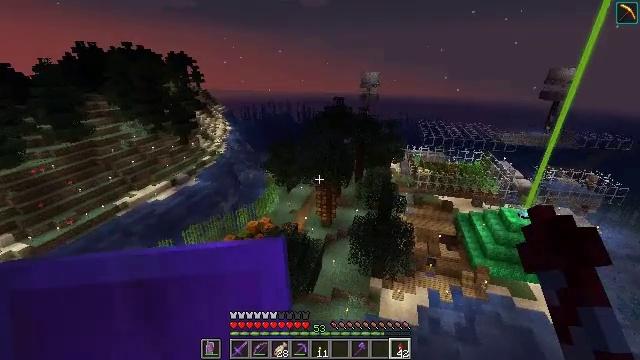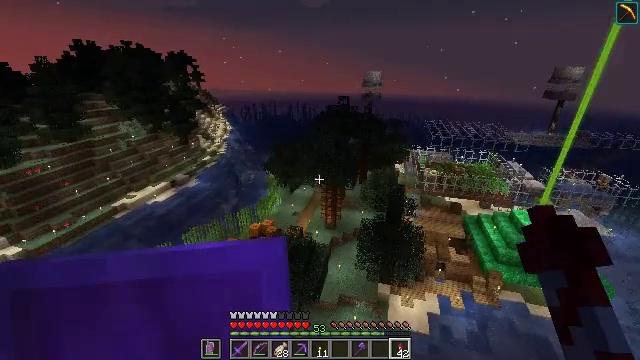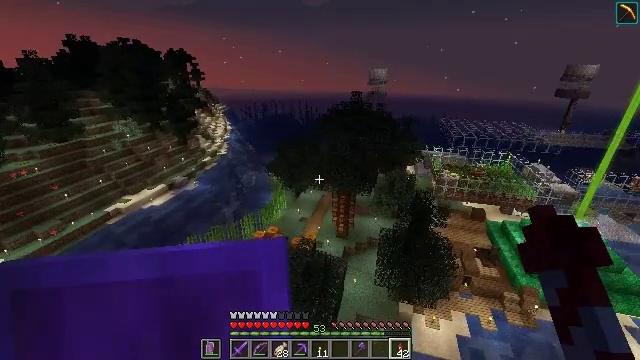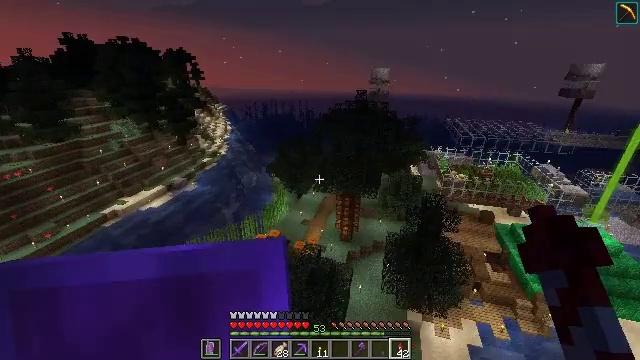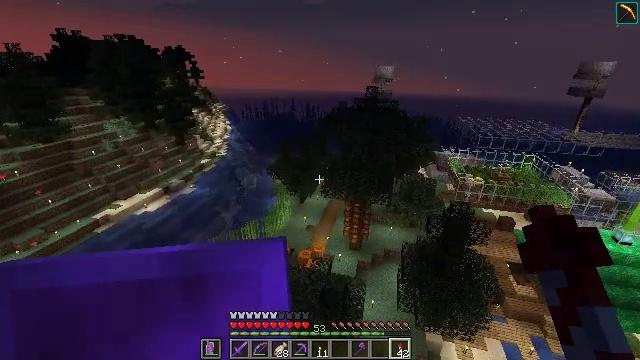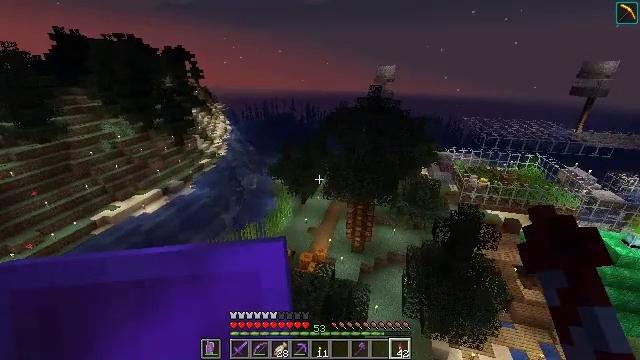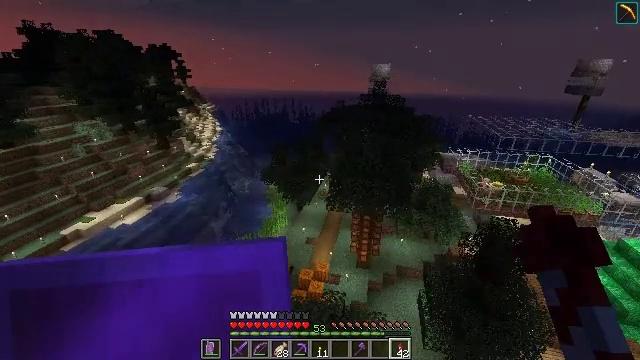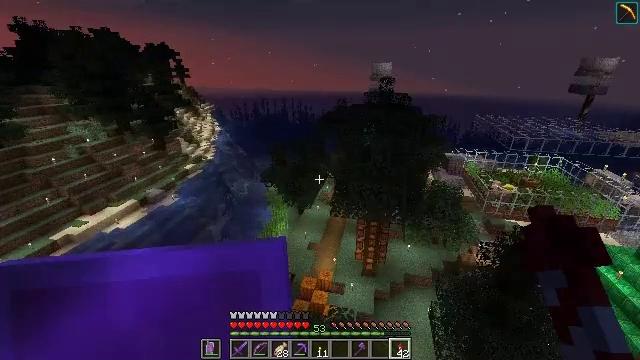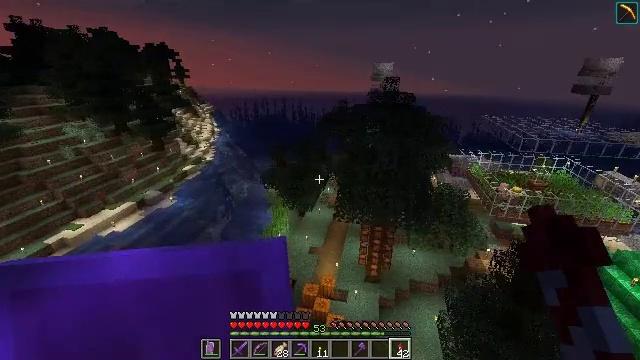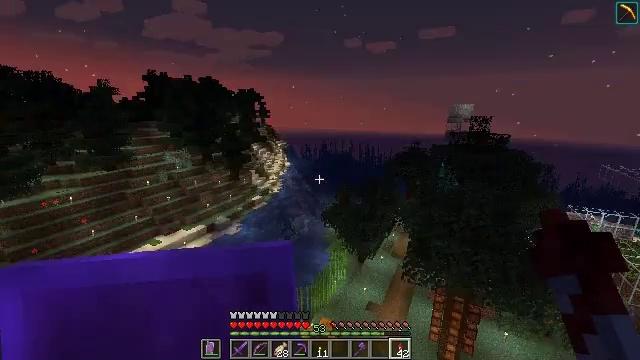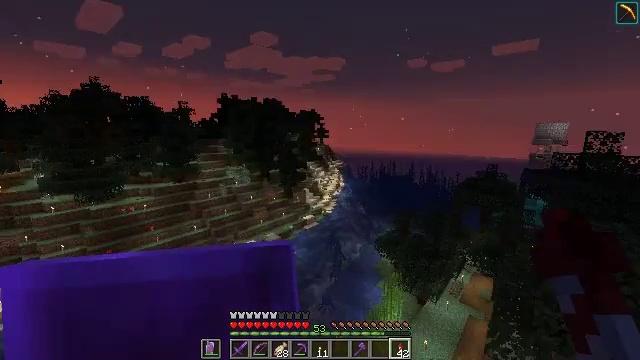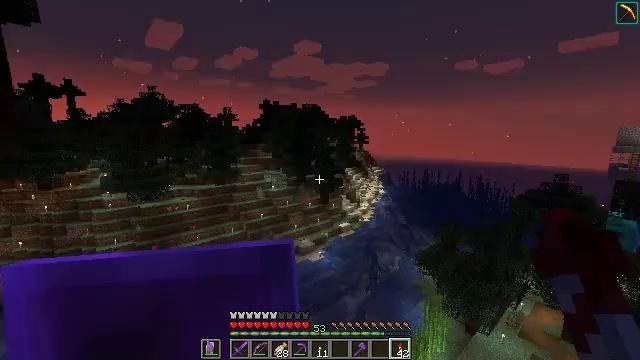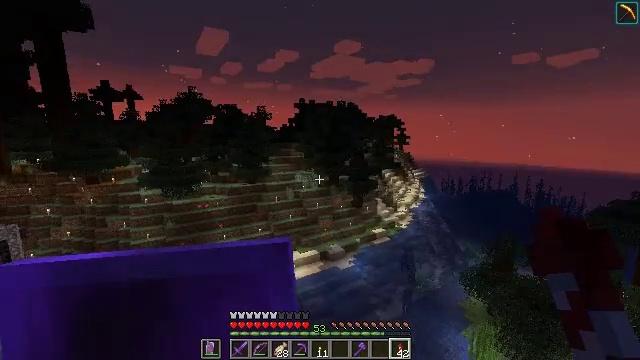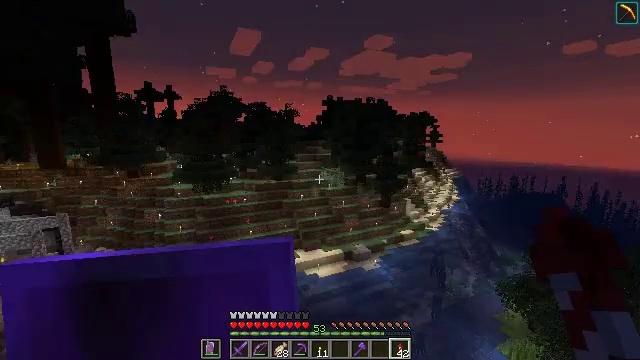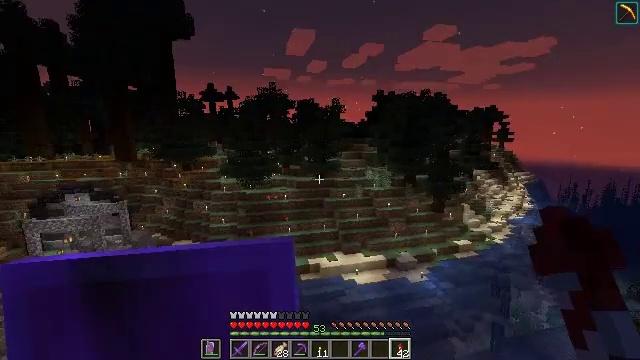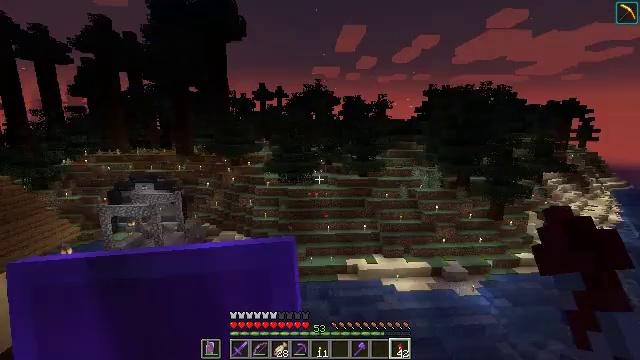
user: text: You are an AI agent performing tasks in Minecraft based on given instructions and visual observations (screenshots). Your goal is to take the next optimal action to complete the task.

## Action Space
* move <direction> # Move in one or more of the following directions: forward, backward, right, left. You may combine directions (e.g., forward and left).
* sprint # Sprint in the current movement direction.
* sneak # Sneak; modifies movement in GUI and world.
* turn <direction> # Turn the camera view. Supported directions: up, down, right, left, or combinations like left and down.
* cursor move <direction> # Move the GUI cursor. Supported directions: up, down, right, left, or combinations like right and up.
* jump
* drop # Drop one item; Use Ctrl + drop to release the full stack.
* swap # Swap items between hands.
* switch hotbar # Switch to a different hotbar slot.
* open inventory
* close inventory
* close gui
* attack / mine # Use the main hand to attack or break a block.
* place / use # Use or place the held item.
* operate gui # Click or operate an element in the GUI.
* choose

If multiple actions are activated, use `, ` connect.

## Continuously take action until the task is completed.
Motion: motion action
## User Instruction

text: Break the polished andesite stairs to collect.
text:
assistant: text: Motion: no_op
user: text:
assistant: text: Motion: no_op
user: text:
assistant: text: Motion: no_op
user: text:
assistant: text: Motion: no_op
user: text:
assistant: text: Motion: no_op
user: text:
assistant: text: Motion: turn right
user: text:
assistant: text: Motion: no_op
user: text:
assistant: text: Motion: no_op
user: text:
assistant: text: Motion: turn left and up
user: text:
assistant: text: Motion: turn left and up
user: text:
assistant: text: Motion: turn left and up
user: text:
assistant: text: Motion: turn left
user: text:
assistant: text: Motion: turn left
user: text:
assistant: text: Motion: turn left
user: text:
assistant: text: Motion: turn left
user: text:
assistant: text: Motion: turn left
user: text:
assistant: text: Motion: no_op
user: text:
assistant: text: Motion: turn left
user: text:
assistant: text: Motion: turn left and up
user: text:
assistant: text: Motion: turn left
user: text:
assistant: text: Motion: turn left
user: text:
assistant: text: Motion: turn left
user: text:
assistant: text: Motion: turn left and up
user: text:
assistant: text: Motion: turn left and up
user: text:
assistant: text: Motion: turn left
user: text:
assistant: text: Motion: turn left
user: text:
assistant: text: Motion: turn left
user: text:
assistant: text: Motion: turn left
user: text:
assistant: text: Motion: turn left
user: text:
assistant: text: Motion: turn left and up